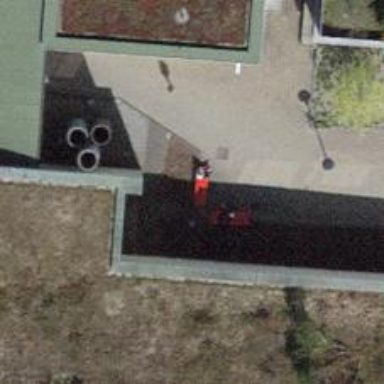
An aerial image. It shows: Red bench.